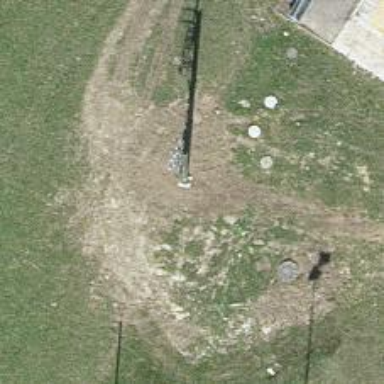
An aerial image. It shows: Power pole.